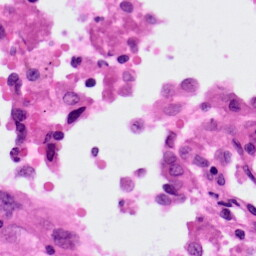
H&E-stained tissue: Lung